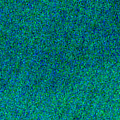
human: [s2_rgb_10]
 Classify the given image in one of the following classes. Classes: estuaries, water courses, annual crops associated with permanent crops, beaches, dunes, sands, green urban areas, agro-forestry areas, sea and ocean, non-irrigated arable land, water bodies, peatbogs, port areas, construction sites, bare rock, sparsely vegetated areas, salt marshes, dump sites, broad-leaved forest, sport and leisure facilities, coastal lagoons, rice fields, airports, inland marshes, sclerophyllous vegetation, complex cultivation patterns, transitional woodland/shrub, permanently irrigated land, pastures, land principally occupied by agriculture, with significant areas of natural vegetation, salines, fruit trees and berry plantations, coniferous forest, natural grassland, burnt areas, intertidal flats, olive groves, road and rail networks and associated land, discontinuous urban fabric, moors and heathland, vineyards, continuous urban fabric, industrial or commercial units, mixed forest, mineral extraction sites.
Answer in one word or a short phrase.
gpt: sea and ocean